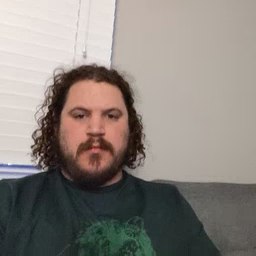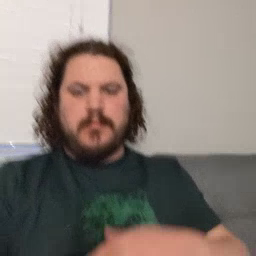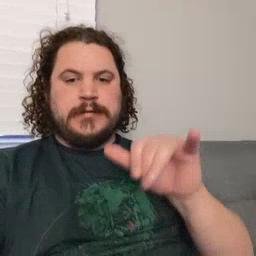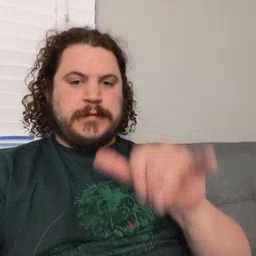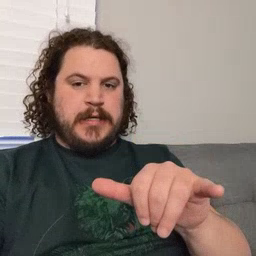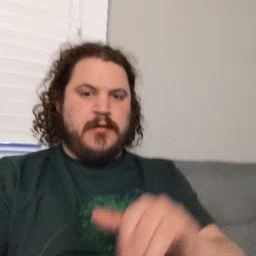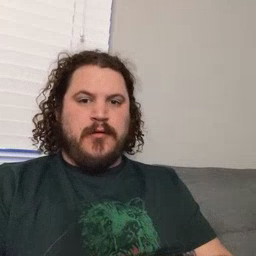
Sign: stay